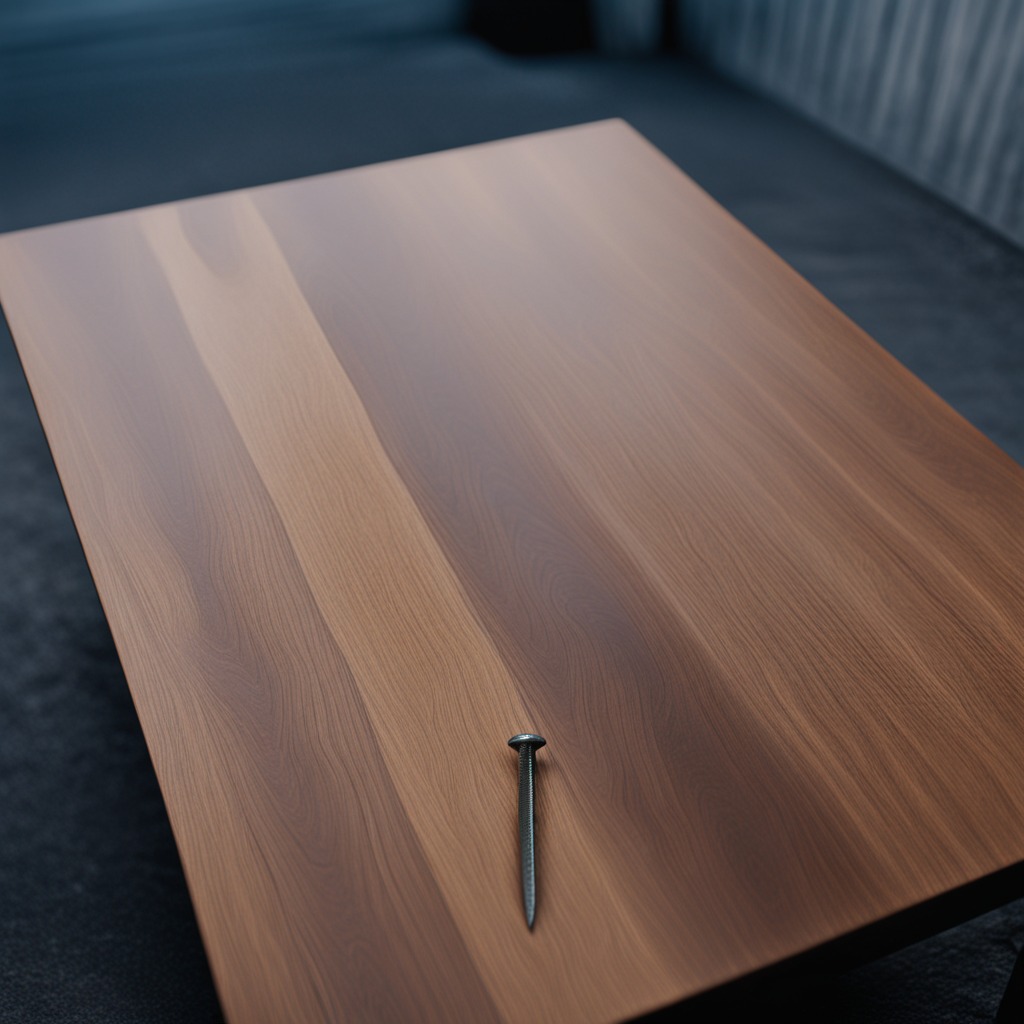
An iron nail lies on a table with burn marks in a small garage at twilight.